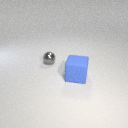
small gray metal sphere behind large blue rubber cube